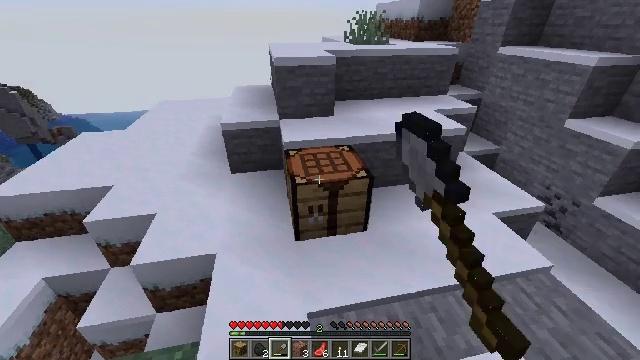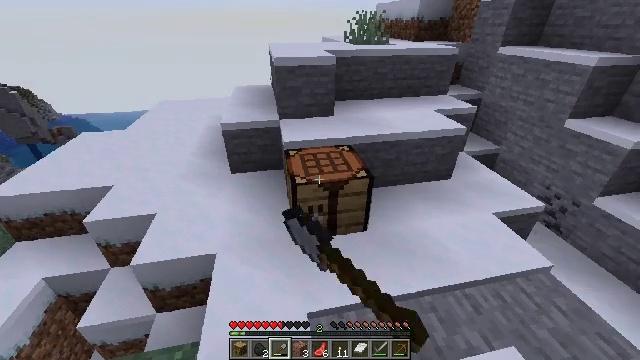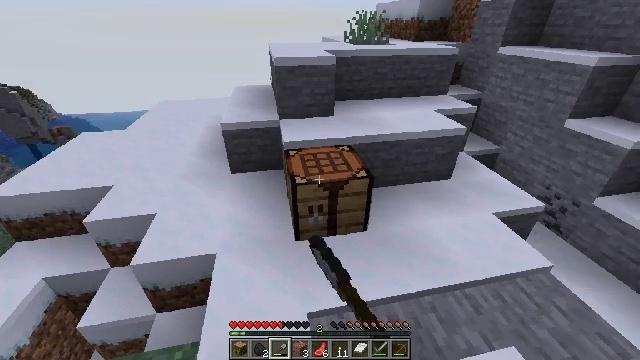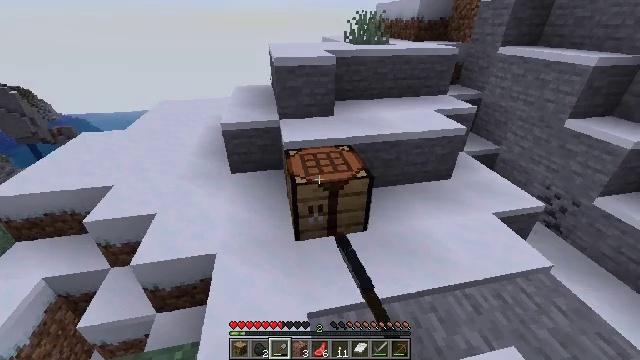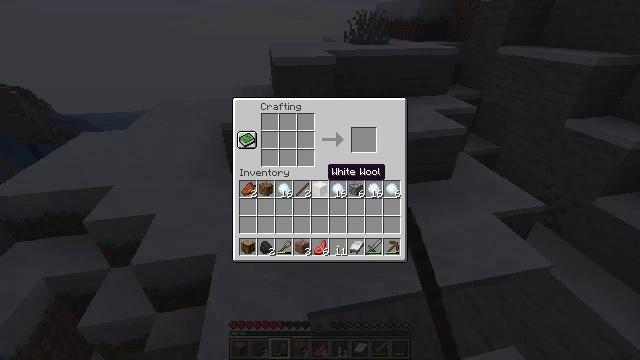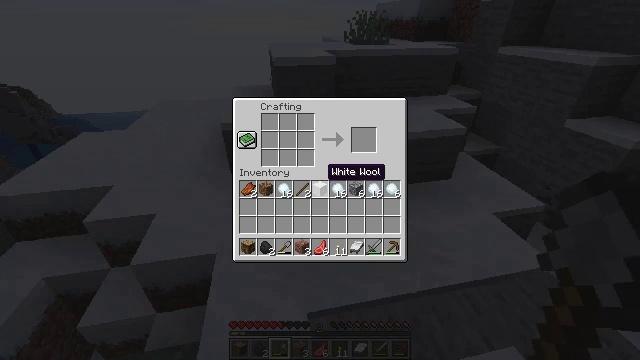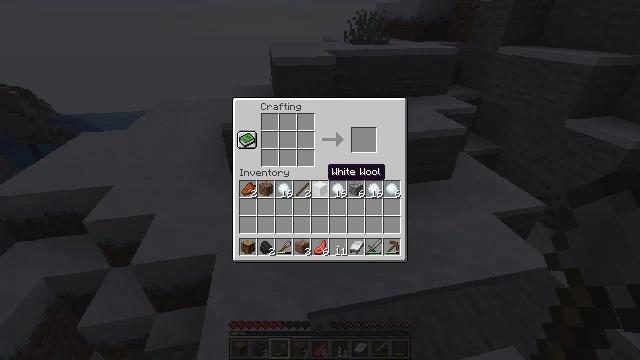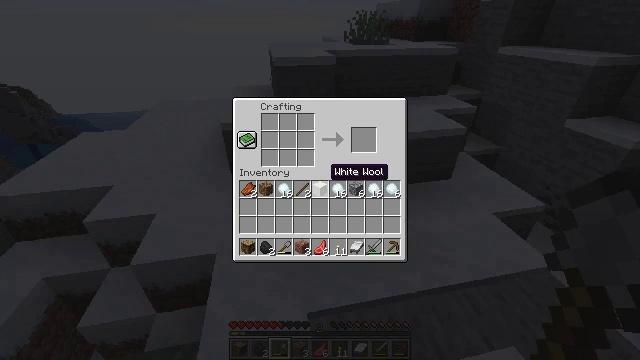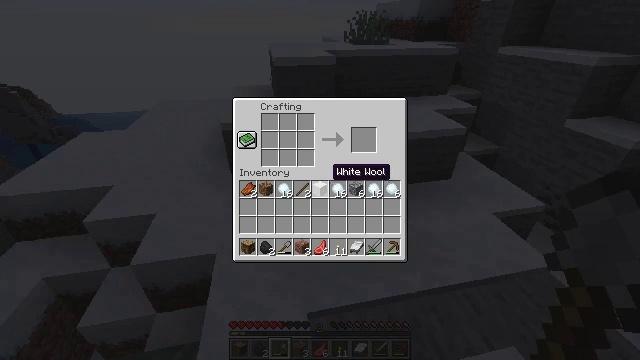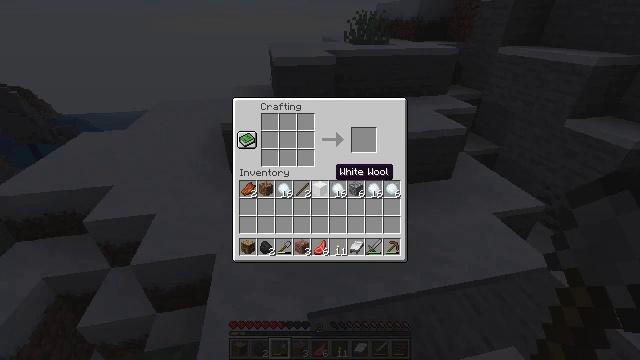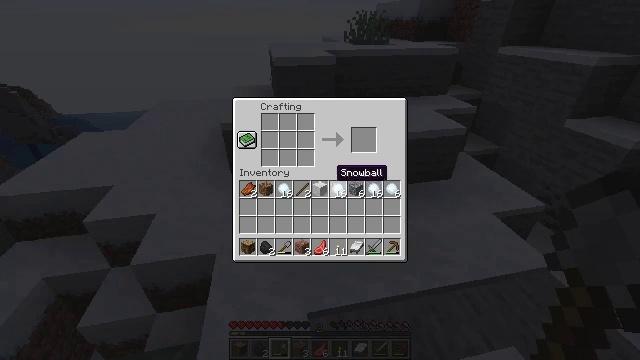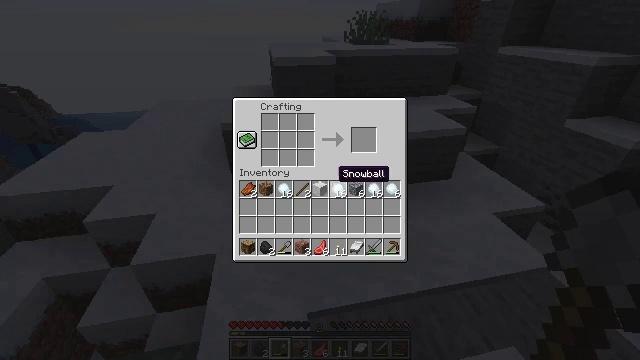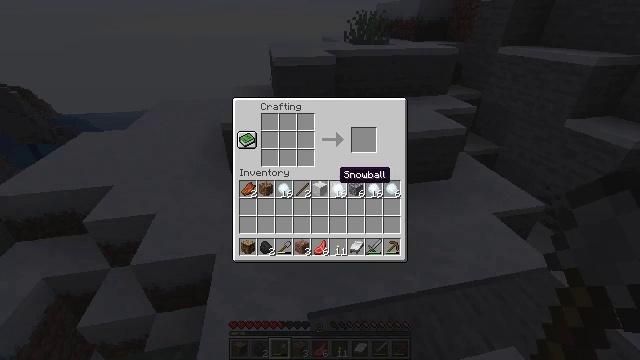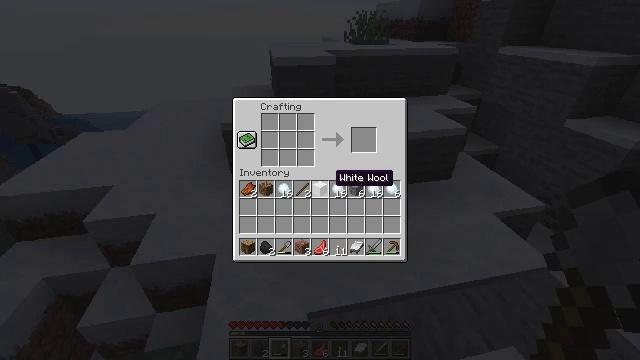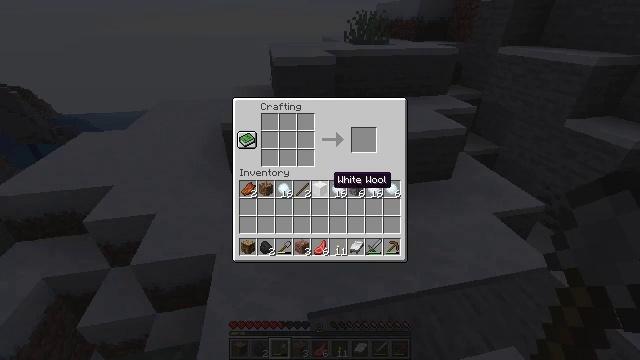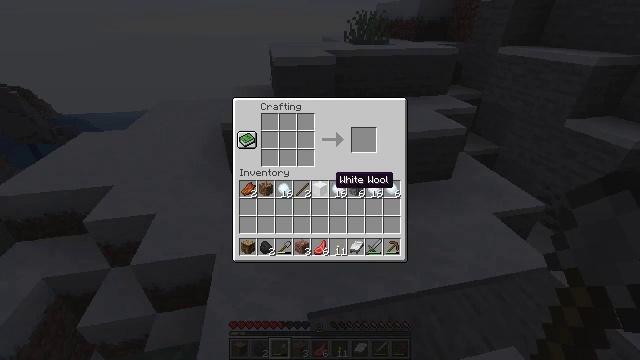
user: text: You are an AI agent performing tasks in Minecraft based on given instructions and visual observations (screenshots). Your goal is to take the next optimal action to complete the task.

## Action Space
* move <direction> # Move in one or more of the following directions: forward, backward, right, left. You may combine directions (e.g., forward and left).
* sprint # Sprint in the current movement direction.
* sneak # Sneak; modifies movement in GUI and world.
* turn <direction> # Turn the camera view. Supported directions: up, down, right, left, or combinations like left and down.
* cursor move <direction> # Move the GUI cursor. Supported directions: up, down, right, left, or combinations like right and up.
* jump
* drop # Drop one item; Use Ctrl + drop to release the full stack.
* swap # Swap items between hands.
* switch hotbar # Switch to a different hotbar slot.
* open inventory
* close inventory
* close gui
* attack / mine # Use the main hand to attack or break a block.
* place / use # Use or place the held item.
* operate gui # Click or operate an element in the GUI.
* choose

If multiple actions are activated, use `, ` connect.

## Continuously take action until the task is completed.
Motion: motion action
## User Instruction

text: Form a snow block by combining snowballs.
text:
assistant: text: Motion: use / place
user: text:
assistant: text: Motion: no_op
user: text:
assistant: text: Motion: no_op
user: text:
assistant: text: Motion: no_op
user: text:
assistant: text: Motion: no_op
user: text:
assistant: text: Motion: no_op
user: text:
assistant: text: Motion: no_op
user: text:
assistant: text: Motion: no_op
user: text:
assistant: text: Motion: no_op
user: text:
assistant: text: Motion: no_op
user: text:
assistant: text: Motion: no_op
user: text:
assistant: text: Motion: no_op
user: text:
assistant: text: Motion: no_op
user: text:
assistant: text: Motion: no_op
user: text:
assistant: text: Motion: no_op
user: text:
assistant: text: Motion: no_op
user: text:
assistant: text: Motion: no_op
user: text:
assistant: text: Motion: operate gui
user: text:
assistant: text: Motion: operate gui
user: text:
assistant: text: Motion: operate gui
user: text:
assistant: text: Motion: cursor move left and up
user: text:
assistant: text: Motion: cursor move left and up
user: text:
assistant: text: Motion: cursor move left and up
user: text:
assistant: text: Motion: cursor move up
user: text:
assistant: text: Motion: no_op
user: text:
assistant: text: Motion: no_op
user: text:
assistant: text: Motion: no_op
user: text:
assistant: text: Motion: no_op
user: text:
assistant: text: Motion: no_op
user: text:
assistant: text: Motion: no_op